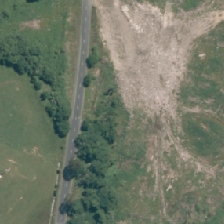
Land cover: deciduous_hardwood